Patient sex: M
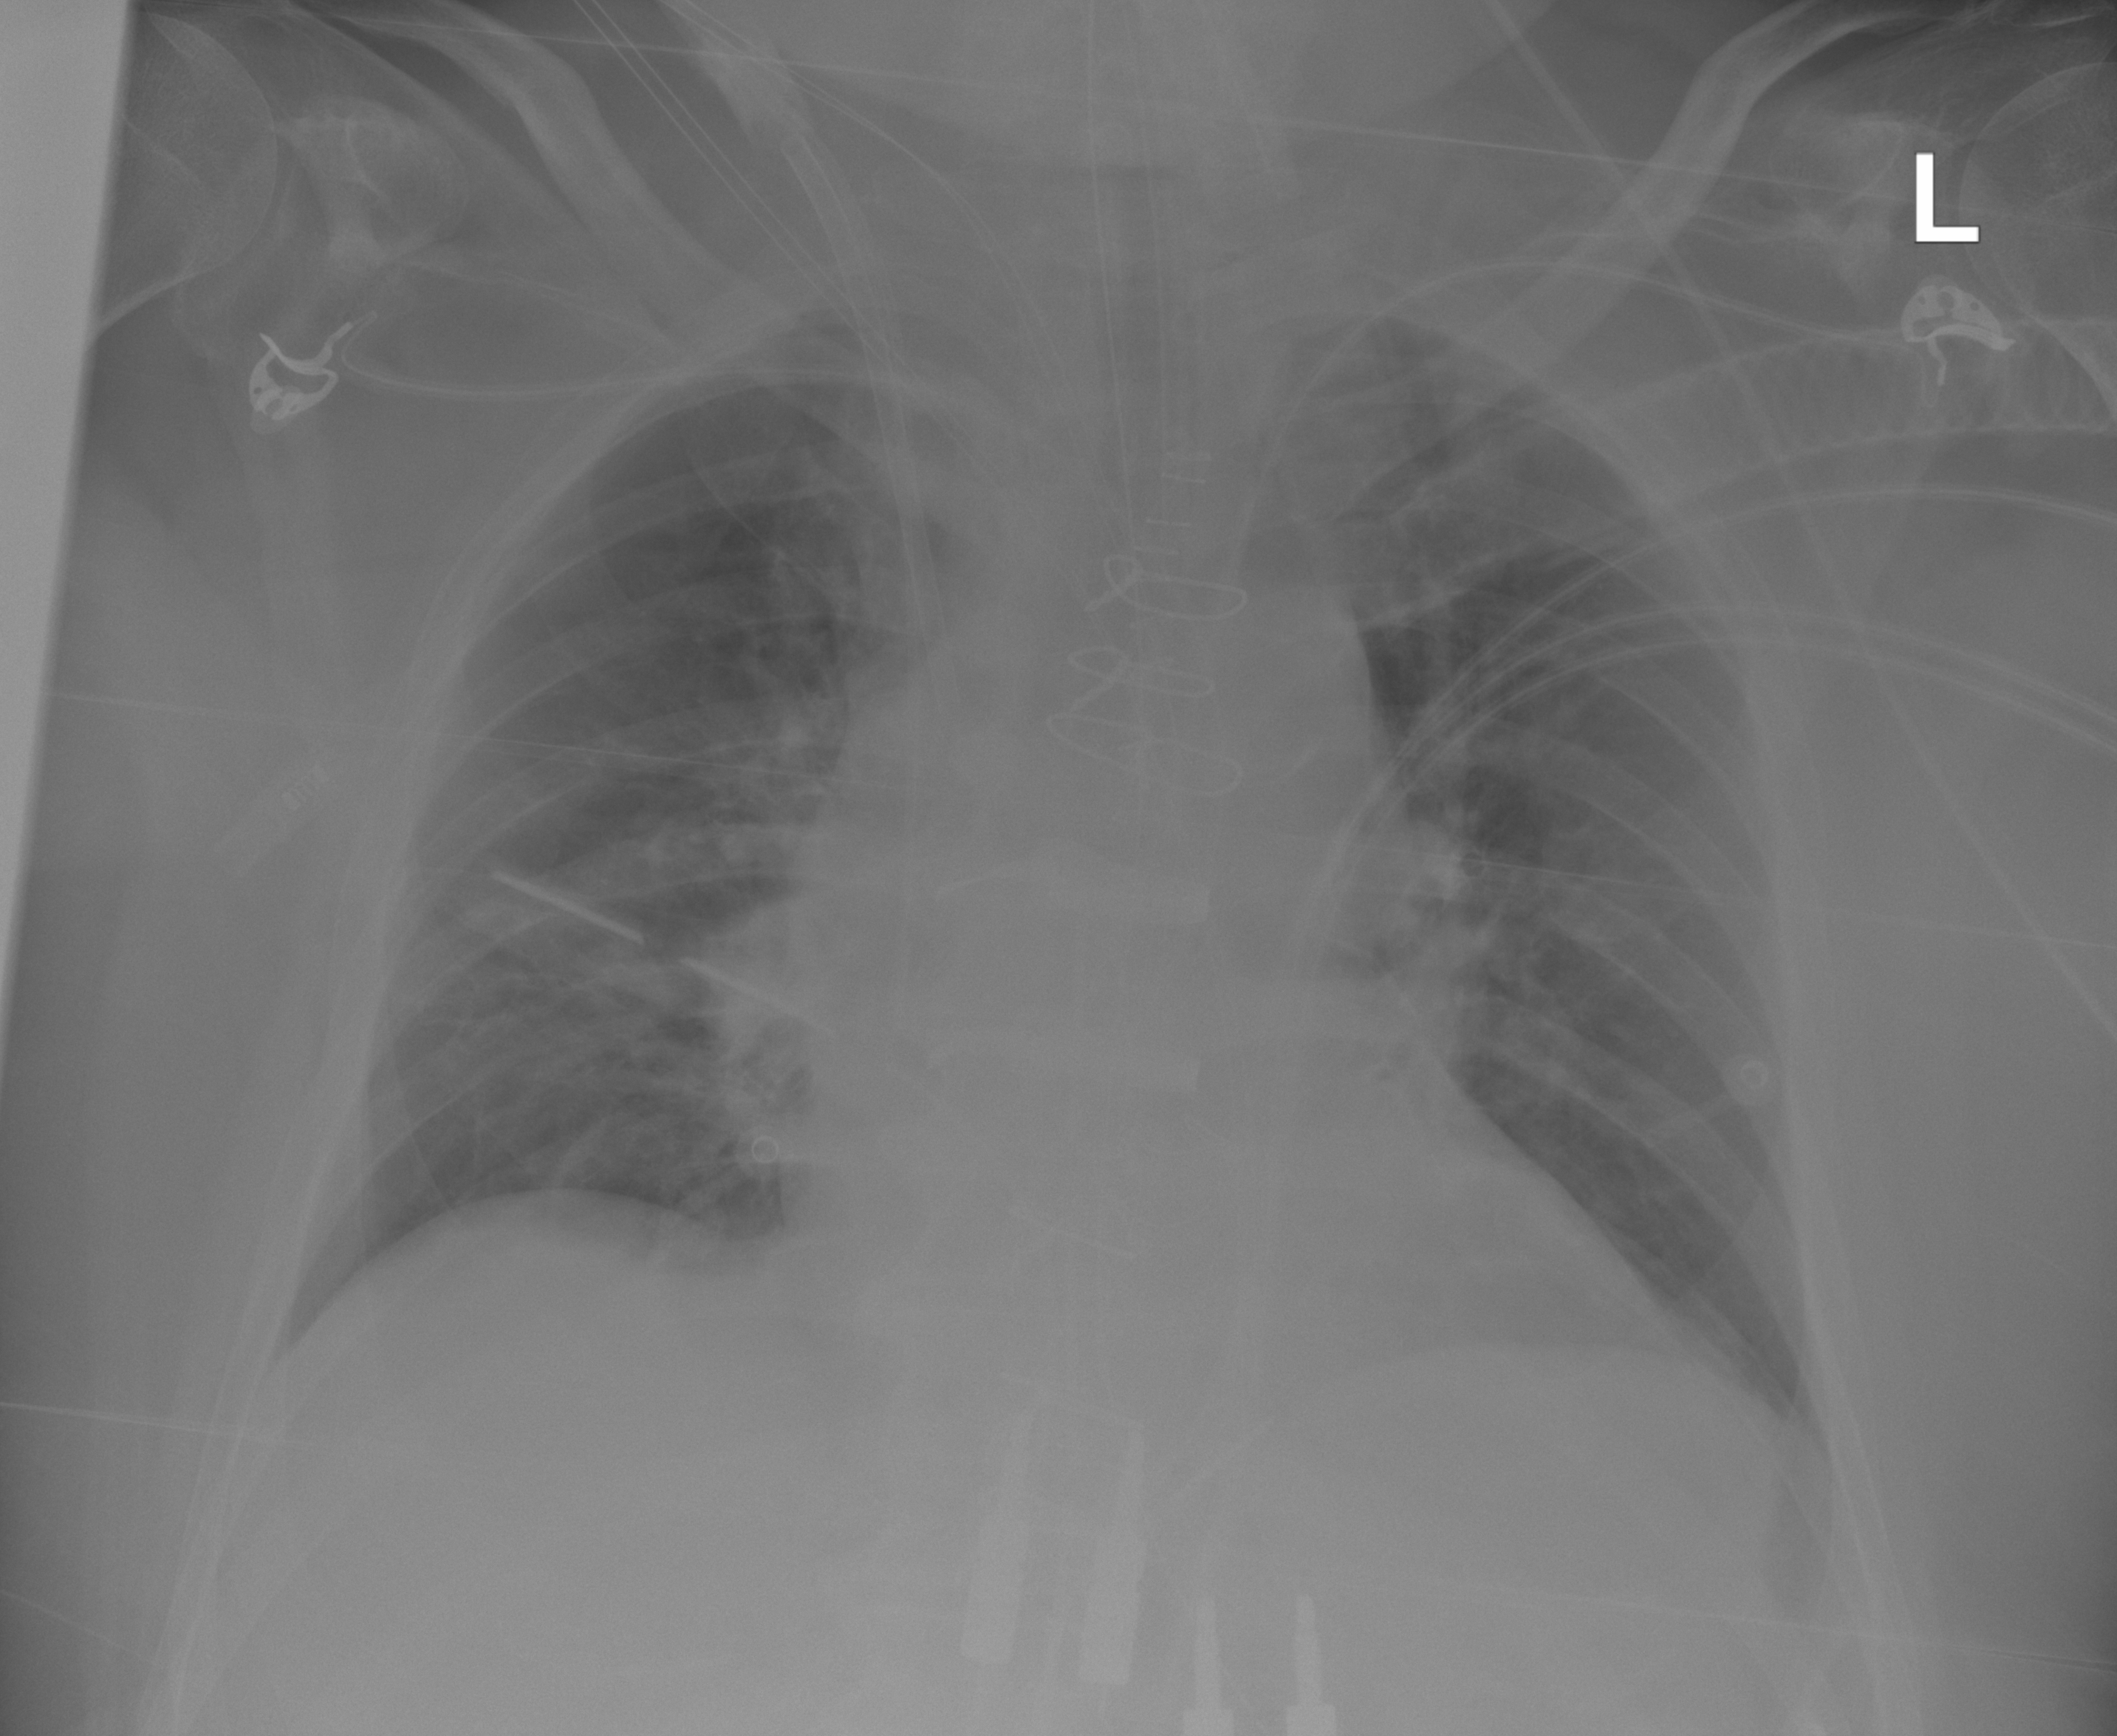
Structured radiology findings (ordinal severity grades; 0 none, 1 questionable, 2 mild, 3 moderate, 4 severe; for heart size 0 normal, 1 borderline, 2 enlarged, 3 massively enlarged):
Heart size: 0
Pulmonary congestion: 0
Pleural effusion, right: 0
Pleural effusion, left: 0
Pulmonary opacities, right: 0
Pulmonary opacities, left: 0
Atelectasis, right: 0
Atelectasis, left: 0